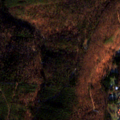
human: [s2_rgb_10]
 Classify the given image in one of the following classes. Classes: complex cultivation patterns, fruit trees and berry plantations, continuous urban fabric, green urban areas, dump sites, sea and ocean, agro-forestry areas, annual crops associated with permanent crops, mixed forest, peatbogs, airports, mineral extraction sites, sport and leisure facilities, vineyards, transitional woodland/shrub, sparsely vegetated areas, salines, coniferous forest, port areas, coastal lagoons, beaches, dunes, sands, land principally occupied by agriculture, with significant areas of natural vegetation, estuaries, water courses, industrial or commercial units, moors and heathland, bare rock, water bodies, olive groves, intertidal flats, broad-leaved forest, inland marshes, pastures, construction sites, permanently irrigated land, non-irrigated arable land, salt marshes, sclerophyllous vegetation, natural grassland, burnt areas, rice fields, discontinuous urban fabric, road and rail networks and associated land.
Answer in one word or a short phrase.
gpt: broad-leaved forest, coniferous forest, mixed forest